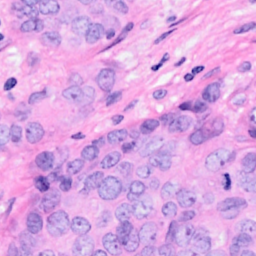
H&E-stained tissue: Breast